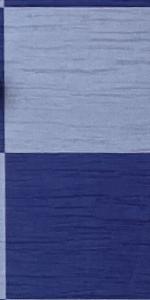
Label: Empty